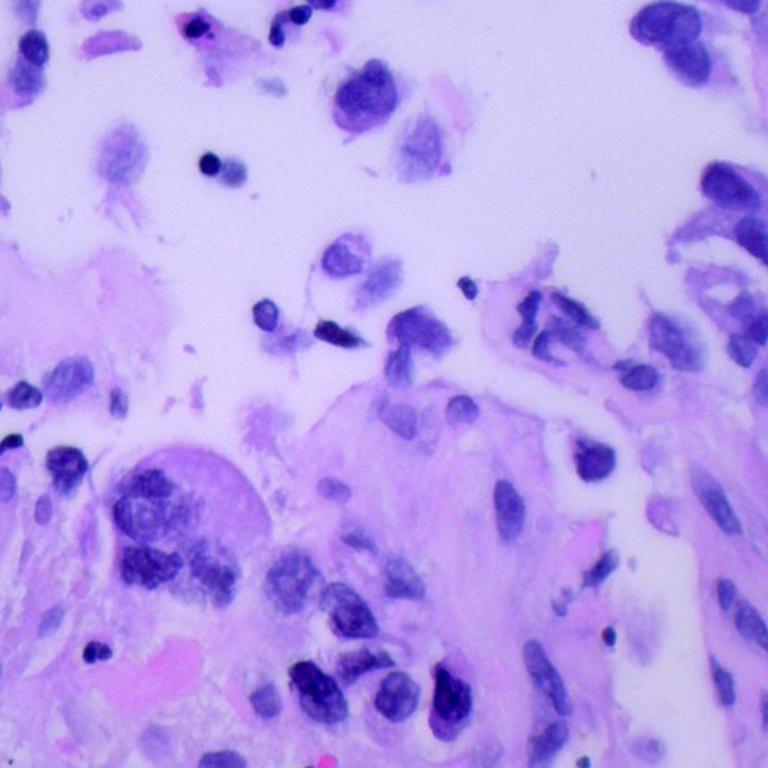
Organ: lung
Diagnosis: adenocarcinomas